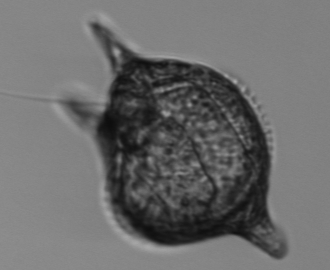
Label: Protoperidinium